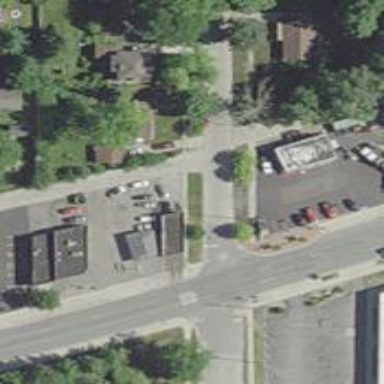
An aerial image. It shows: Alleyway designated as service road.